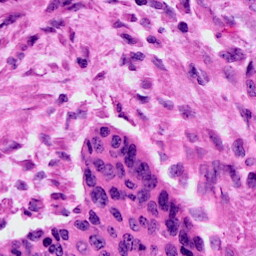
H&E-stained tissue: Cervix